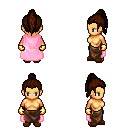
a pixel art fantasy rpg character, female body template, human, tanned skin, pink cape, robe skirt, brown long topknot hairstyle, gold gloves, brown slippers, four views (front, back, left, right), 2x2 character sprite sheet, small pixel art, hard edges, no anti-aliasing